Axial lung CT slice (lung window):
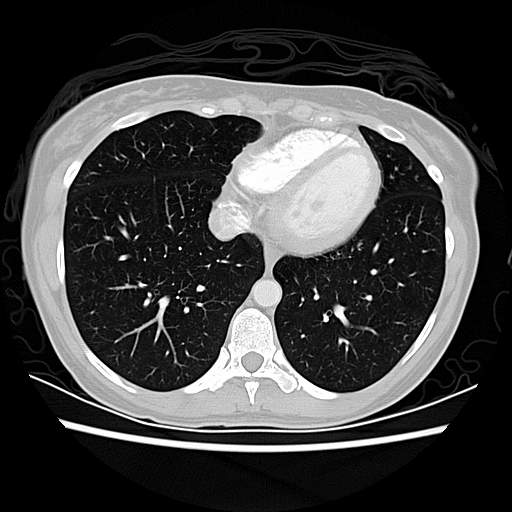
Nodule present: no